Question: I got this error when I use <URL> its inside KalLogic.m
> No Known class method for selector 'dataForDay:month:year'
Any suggestion to fix it
Screen shot of problem
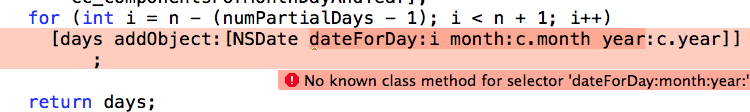
Answer: First make sure you import NSDate+Convenience library
'''
import NSDate+Convenience.h
'''
Second add "-ObjC" to the additional flags